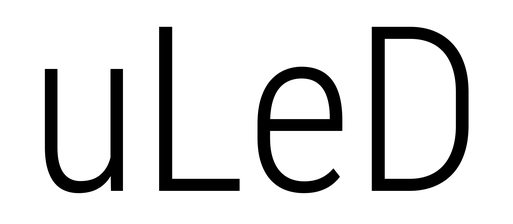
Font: Roboto_Condensed_Light